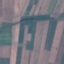
Label: AnnualCrop